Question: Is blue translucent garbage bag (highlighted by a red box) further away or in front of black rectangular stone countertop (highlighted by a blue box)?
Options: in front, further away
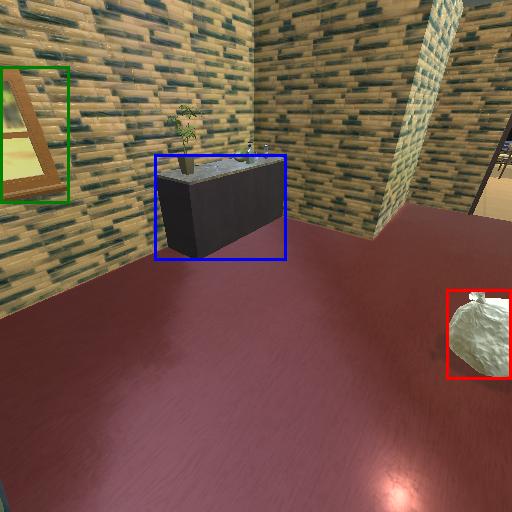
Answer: in front